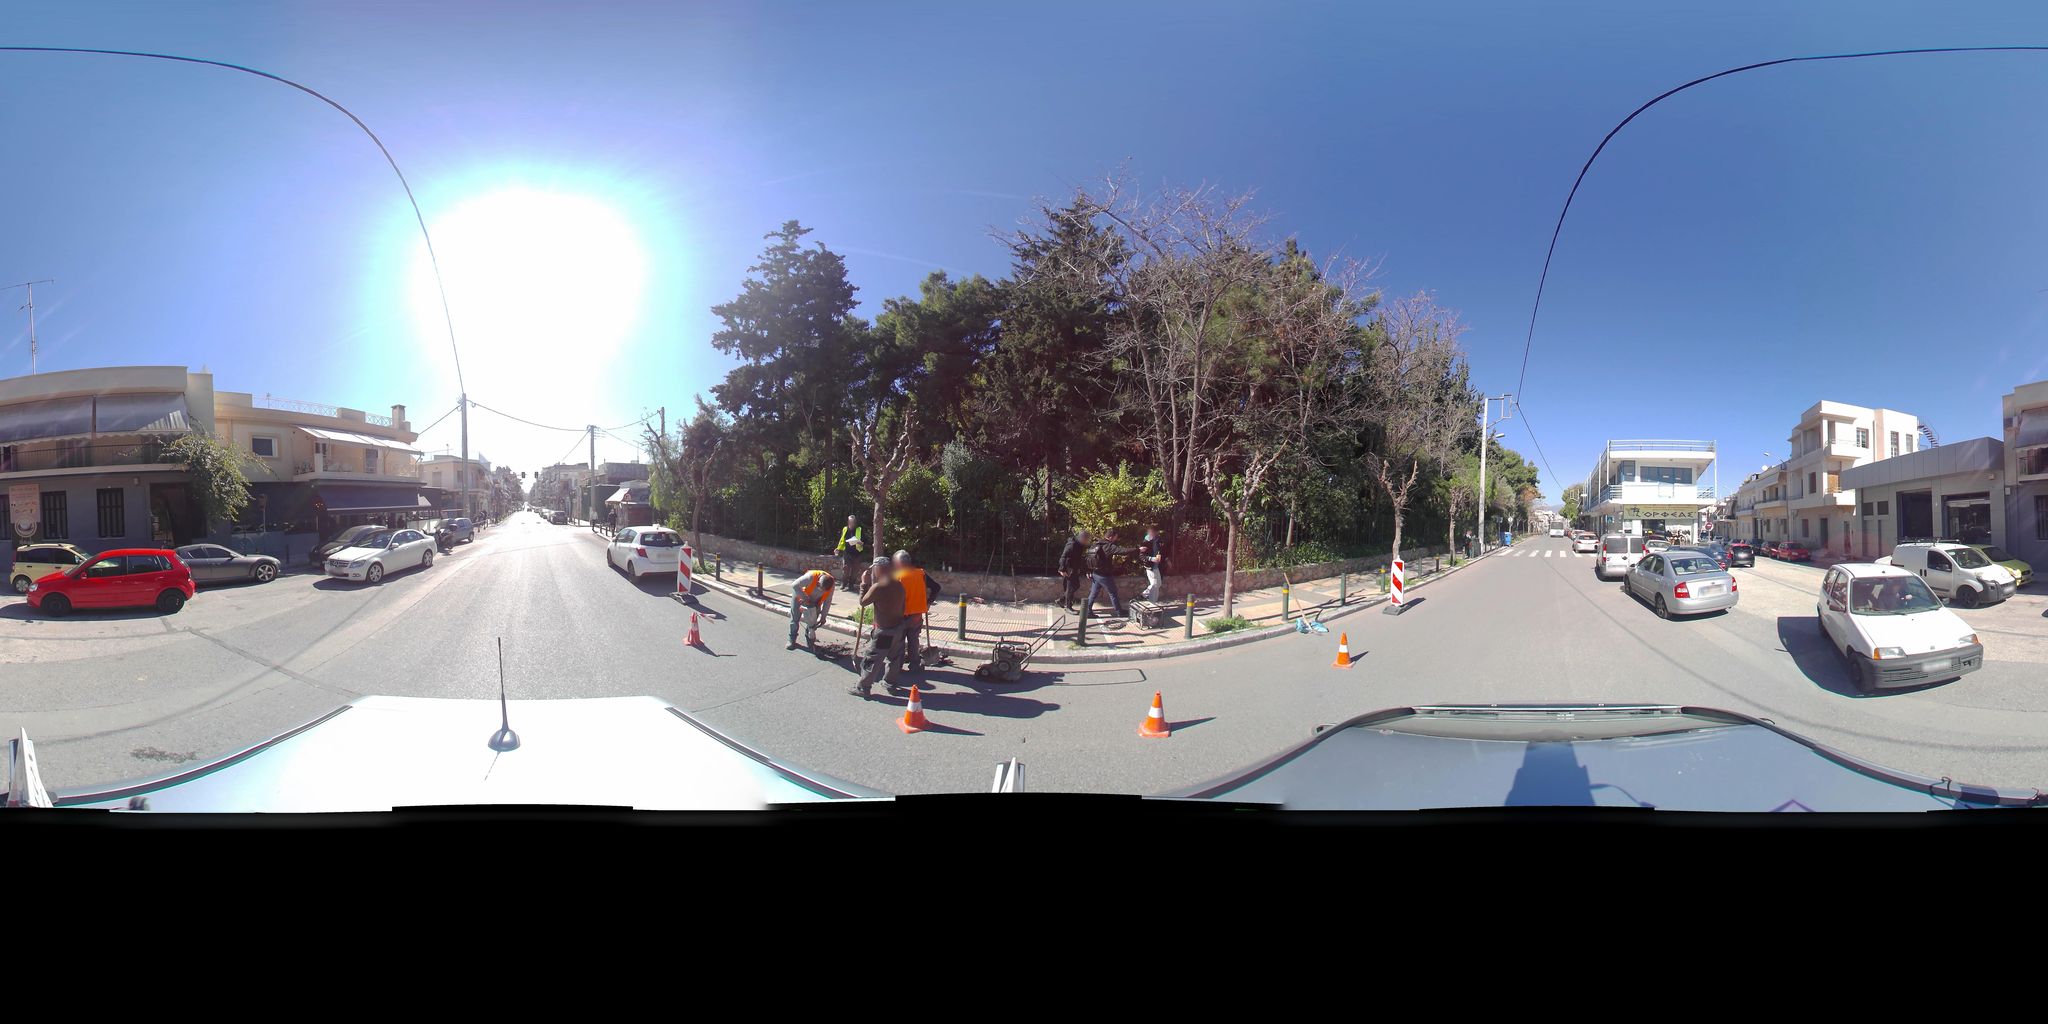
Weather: clear
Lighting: day
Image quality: good
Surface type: driving surface
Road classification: tertiary
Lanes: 2
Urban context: urban centre
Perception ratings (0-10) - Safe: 0.98, Lively: 4.42, Beautiful: 5.58, Boring: 1.97, Depressing: 4.45, Wealthy: 3.73